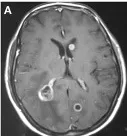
Representative magnetic resonance imaging images of the brain metastatic lesions at different time points. Prior to the treatment showing lesions in the left occipital lobe, right temporo-occipital lobe junction and a large region of edema according to enhanced T1-weighted MRI.
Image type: radiology (mri)